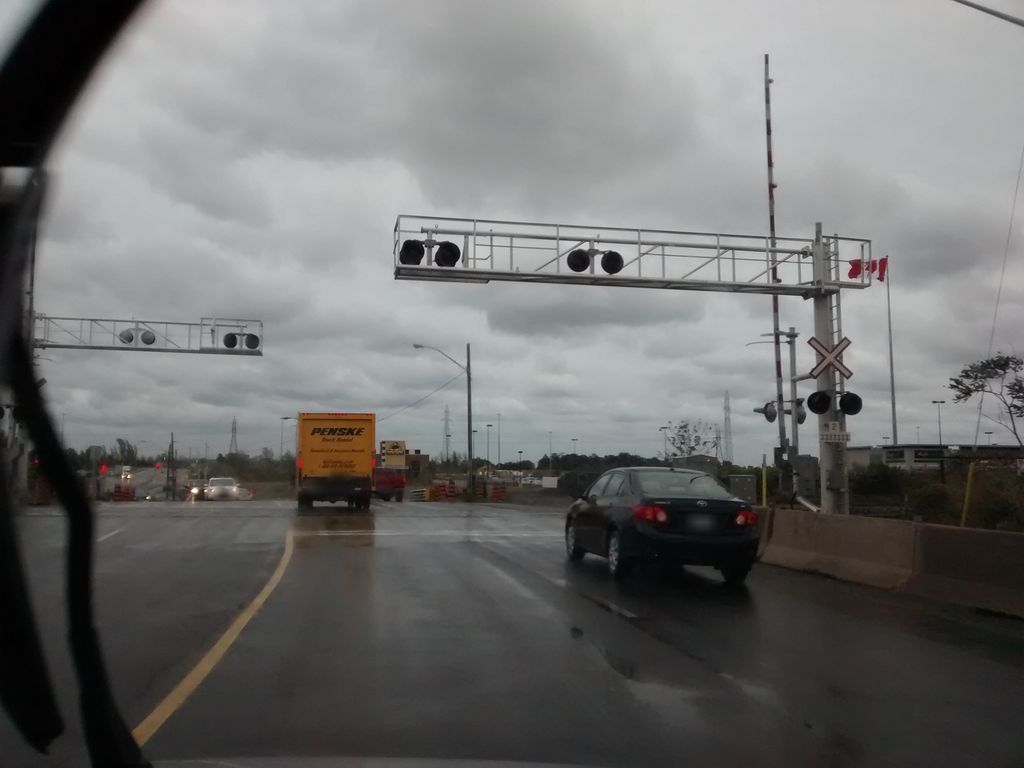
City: hamilton